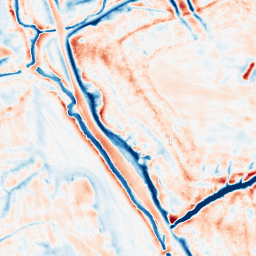
Category: edge_preserving
Decomposition family: bilateral
Decomposition parameters: d: 21
sigma_color: 25
sigma_space: 75
Upsampling method: sinc_hamming
Upsampling parameters: scale: 2
kernel_size: 4
Upsampling scale: 2